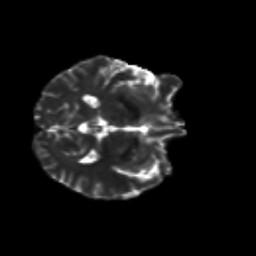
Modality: T2w
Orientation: axial
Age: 55
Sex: male
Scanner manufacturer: siemens
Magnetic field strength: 3 T
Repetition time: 8.6 s
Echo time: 0.095 s